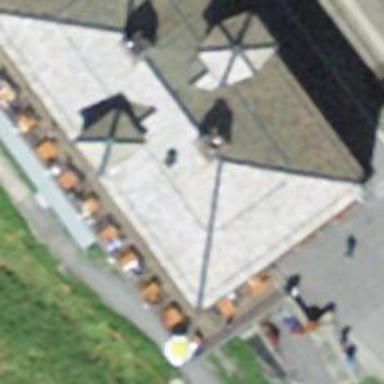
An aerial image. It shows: Hotel with restaurant.